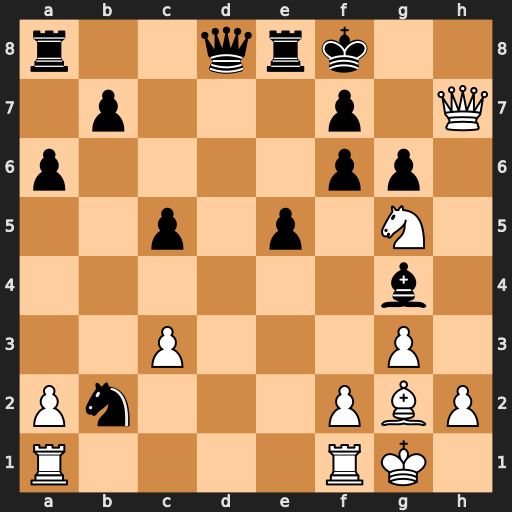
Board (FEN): r2qrk2/1p3p1Q/p4pp1/2p1p1N1/6b1/2P3P1/Pn3PBP/R4RK1
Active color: w
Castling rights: -
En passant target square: -
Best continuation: Qxf7#